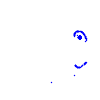
Particle: pion